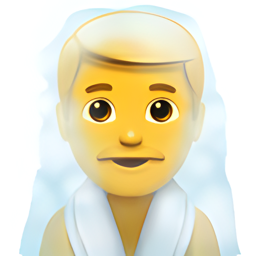
Name: man in steamy room
Emoji: 🧖‍♂️
Group: People & Body
Sub-group: person-activity